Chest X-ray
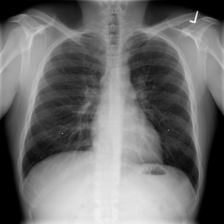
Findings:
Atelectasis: negative
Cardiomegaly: negative
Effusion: negative
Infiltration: negative
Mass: negative
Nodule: negative
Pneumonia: negative
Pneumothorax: negative
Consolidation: negative
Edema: negative
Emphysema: negative
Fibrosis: negative
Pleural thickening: negative
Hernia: negative